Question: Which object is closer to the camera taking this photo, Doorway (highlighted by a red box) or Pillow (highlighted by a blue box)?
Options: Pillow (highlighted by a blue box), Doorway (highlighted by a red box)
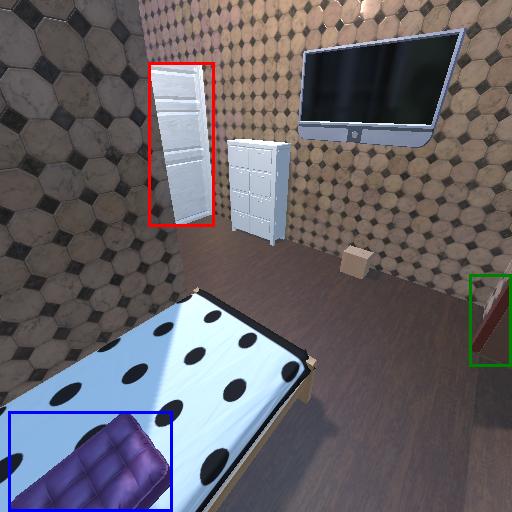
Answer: Pillow (highlighted by a blue box)